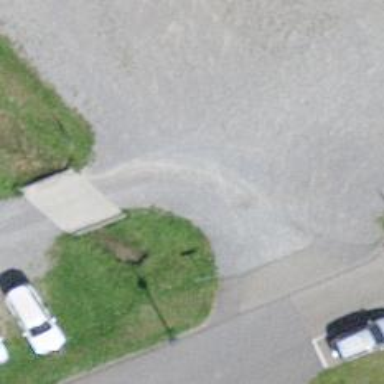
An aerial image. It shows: Gravel parking aisle.